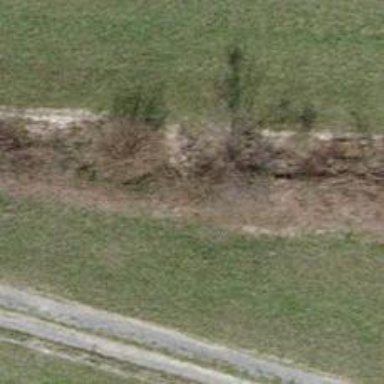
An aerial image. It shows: Hedge barrier.